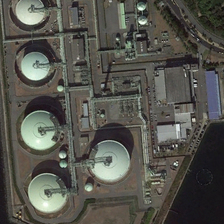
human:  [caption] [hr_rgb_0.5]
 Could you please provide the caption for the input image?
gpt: five large storage tanks are in a factory near a piece of water .

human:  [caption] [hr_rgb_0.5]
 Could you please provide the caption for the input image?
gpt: five large storage tanks are in a factory near a piece of water .

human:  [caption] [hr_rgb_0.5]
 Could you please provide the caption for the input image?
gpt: the oil tanker is equipped with a large number of oil tanks in the dark .

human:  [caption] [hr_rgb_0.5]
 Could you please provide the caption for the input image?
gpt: yellow and white neatly placed in the oil storage tank on the ship .

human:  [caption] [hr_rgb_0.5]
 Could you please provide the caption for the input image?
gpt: the oil tanker is equipped with a large number of oil tanks in the dark .